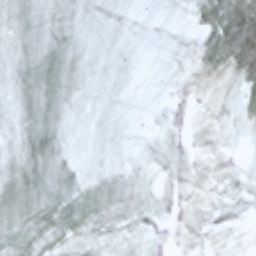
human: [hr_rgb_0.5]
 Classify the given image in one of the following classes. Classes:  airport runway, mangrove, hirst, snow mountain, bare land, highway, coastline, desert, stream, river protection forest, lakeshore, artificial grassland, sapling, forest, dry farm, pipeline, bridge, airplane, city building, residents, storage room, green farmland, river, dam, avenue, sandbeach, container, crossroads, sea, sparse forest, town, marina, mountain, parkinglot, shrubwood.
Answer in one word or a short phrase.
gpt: snow mountain